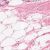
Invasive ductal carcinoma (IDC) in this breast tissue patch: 0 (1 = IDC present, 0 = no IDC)